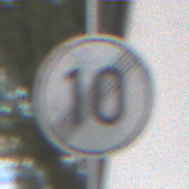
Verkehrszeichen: EndeGeschwindigkeit10
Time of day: MorningAfternoon
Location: Roofed (Urban)
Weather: PartlyCloudy
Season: NotSpecified
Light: Natural